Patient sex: F
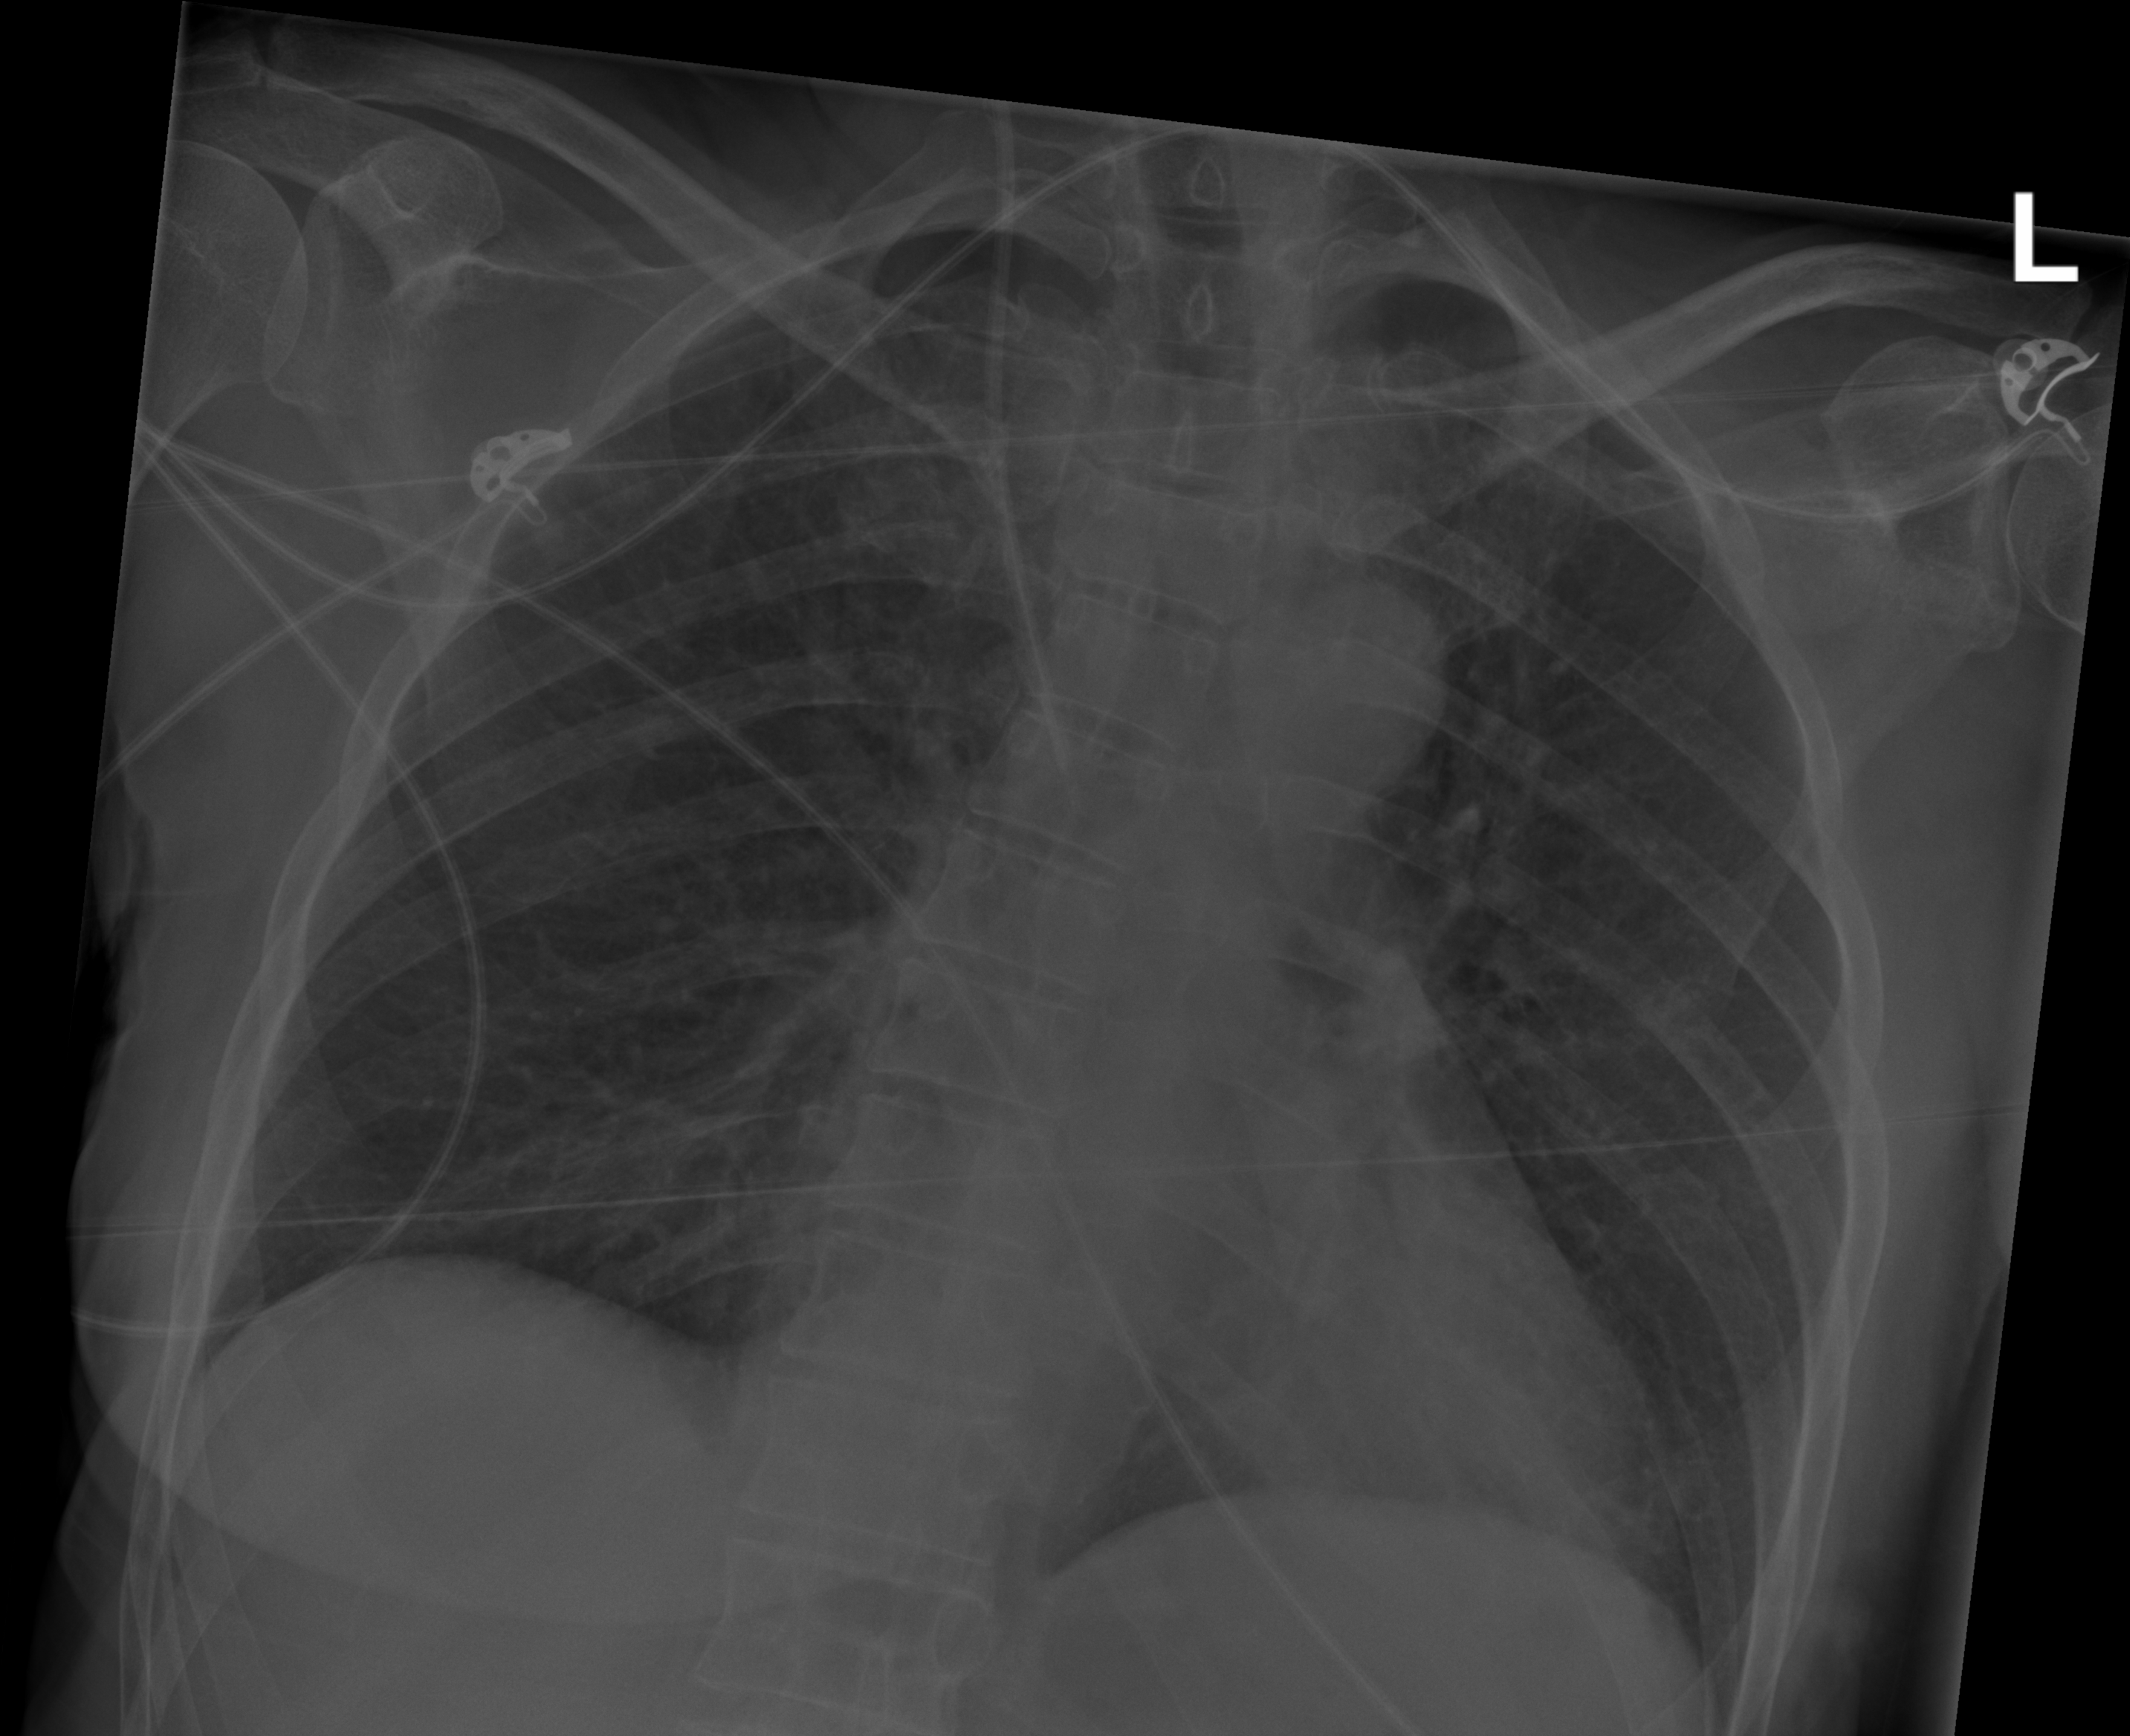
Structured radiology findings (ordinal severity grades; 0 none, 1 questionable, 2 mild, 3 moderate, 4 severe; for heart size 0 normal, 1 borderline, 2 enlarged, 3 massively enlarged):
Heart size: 1
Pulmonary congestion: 2
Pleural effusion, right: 0
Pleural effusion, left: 0
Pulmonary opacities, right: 0
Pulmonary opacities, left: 0
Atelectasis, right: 2
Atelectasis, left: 0